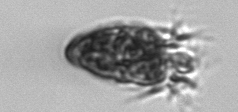
Label: Strombidium_tintinnodes